Field crop: maize
Growth stage: 2
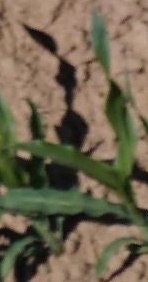
Species: maize